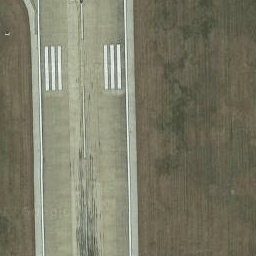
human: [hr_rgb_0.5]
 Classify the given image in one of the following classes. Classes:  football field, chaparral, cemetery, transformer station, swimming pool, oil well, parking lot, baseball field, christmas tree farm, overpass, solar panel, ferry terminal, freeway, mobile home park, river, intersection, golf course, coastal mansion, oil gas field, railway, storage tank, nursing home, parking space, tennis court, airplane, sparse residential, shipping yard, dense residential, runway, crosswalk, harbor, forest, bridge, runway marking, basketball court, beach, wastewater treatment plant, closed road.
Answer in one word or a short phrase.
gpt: runway